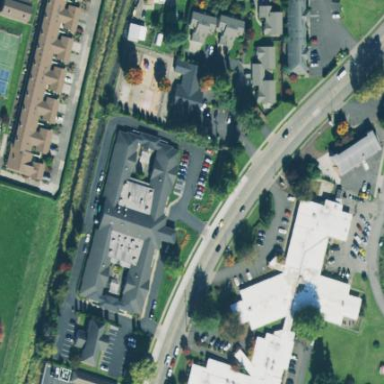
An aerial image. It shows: Clinic building providing healthcare services.